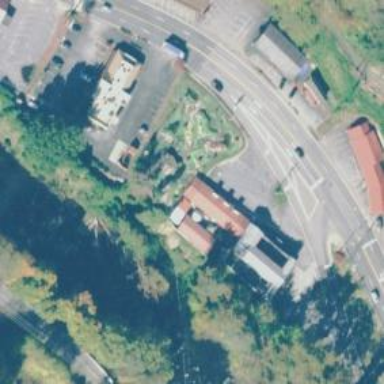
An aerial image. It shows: Miniature golf leisure land.